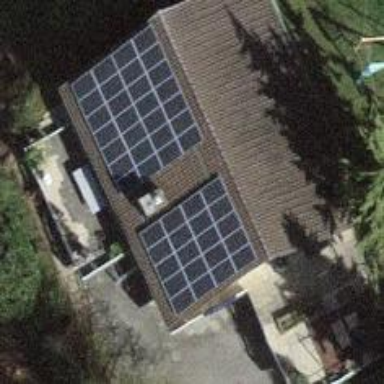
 consisting of solar photovoltaic panels."